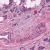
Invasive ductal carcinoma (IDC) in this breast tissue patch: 1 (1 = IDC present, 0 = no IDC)